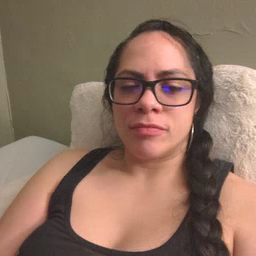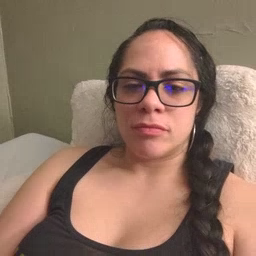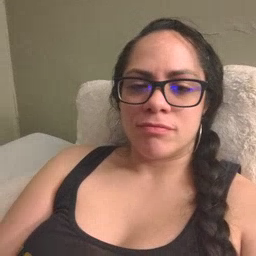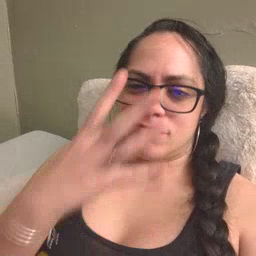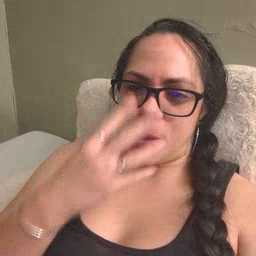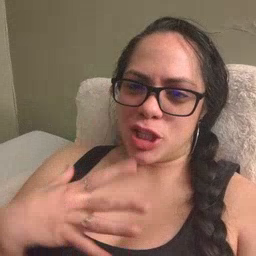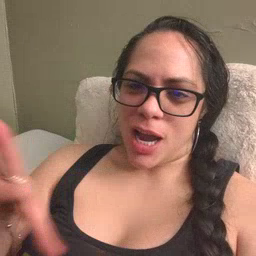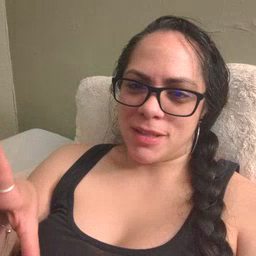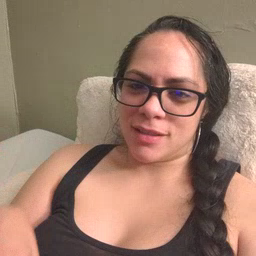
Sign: pajamas